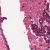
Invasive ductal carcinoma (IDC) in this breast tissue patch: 0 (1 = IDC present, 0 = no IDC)